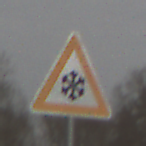
Verkehrszeichen: SchneeOderEisglaette
Umgebung: Outdoor, Suburban
Tageszeit: MorningAfternoon
Wetter: Overcast
Licht: Natural
Jahreszeit: NotSpecified
Kontrast: LowContrast